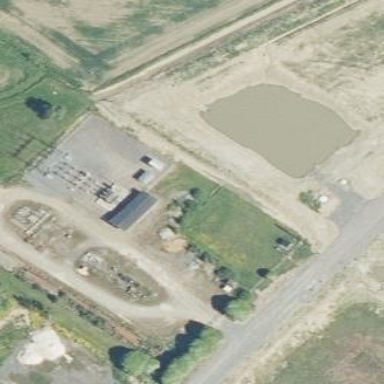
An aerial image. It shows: Power substation.